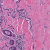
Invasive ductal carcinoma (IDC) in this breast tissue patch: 0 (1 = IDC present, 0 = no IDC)